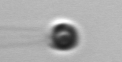
Label: flagellate